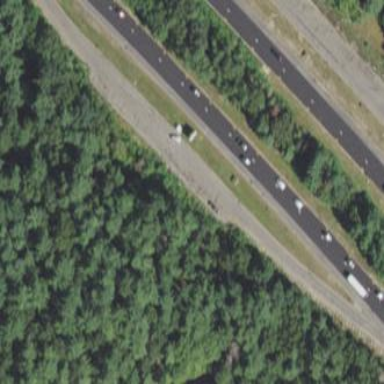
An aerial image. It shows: Rest area on the road.